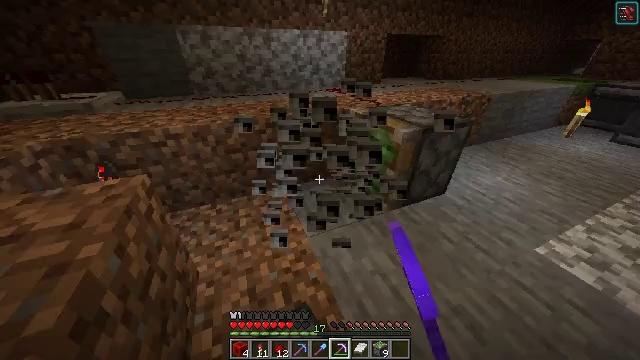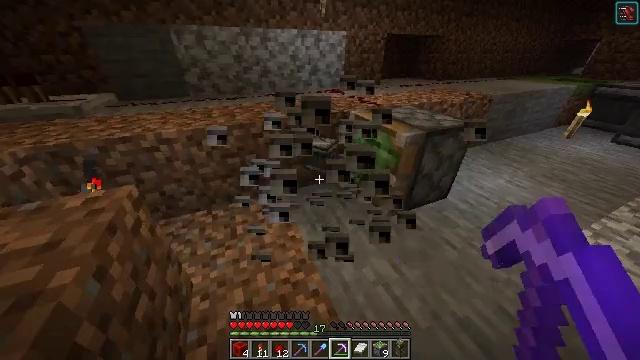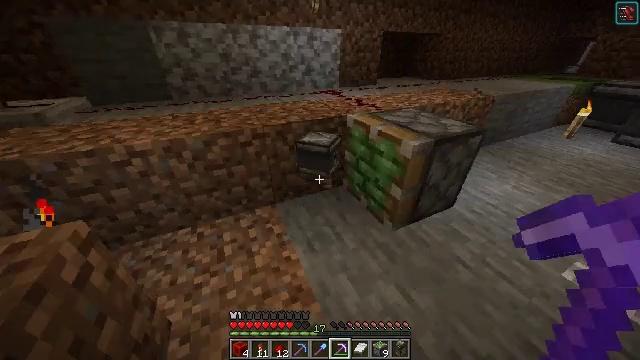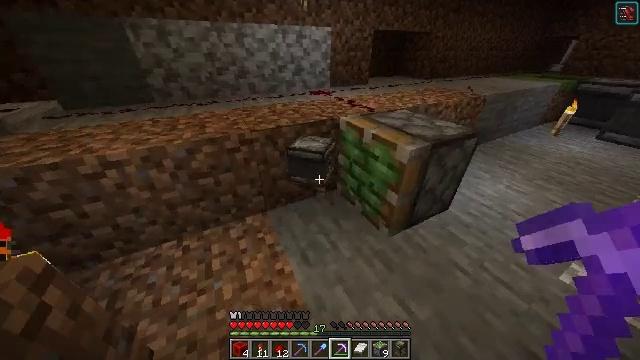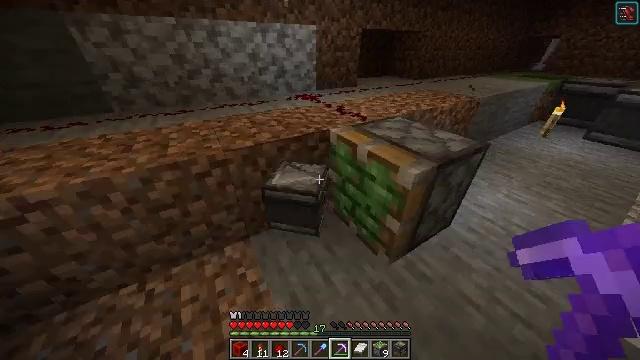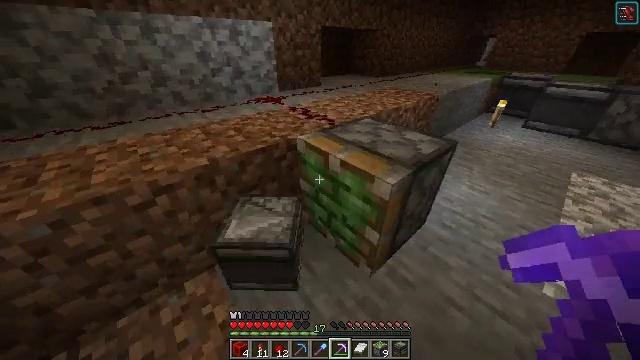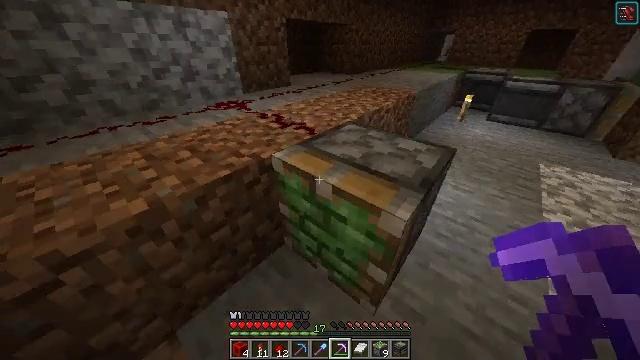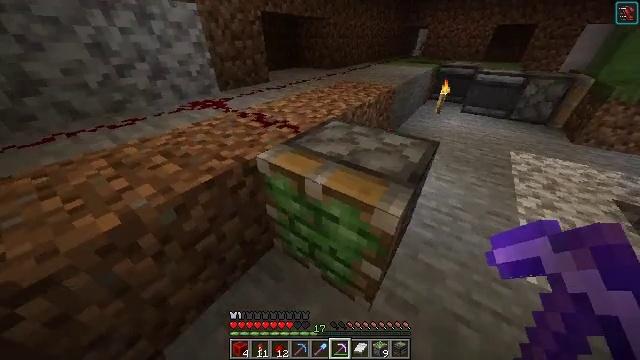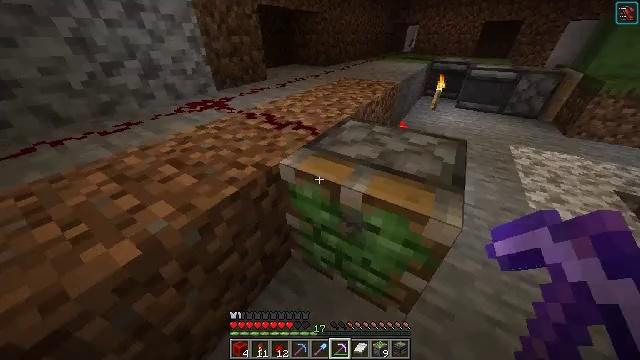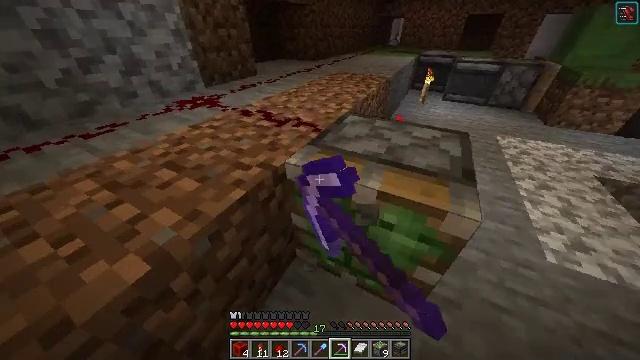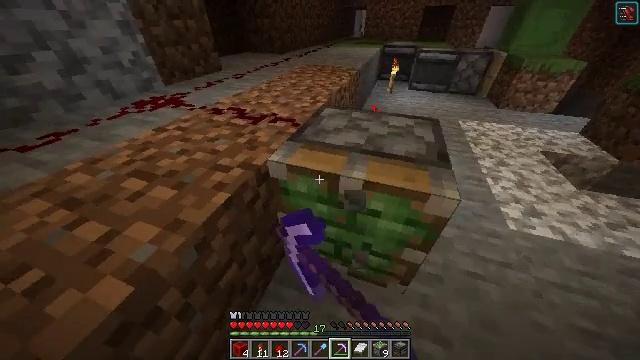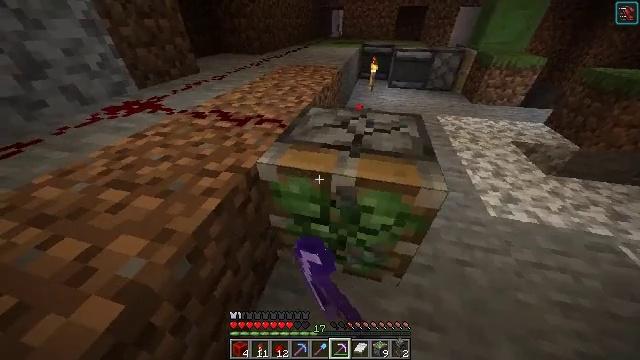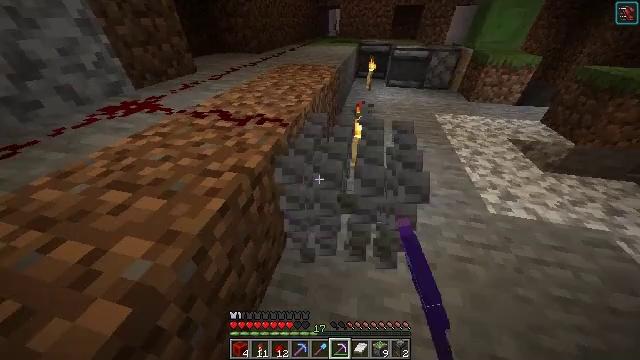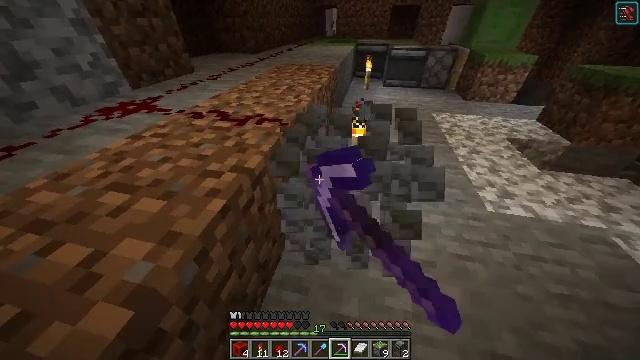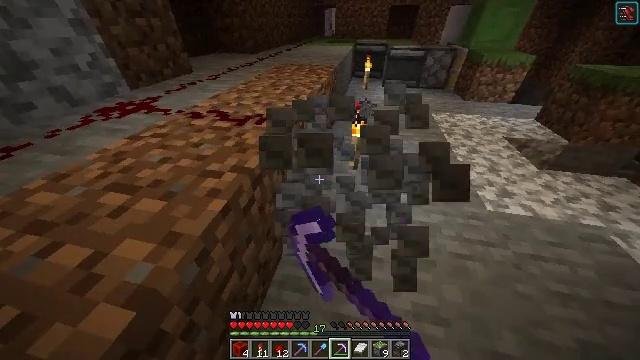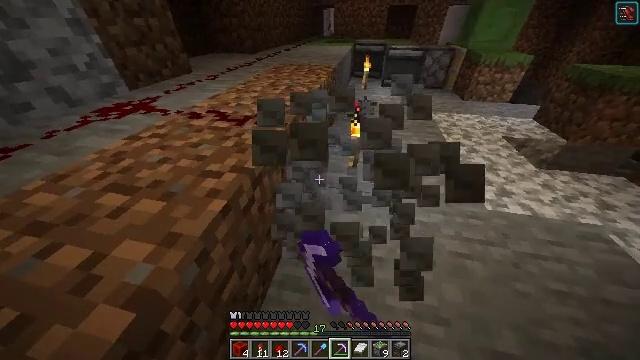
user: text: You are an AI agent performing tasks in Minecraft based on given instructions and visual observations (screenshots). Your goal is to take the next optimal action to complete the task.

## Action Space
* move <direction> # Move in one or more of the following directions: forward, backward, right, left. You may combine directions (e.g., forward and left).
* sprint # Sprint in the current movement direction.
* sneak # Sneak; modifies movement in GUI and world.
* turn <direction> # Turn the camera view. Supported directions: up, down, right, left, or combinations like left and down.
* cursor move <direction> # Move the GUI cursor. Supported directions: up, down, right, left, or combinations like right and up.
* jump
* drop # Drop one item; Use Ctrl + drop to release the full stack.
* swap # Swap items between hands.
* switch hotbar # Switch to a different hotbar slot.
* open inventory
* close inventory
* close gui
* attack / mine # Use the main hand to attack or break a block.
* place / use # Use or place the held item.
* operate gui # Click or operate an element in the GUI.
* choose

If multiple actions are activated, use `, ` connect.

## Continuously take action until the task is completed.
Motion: motion action
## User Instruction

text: Attack the sticky piston to retrieve it.
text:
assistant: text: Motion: move forward
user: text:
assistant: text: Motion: move forward, turn right
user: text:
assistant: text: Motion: move forward, turn right
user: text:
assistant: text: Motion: move forward, turn right
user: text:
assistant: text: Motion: move forward, turn right
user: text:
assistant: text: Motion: move forward and move left, turn right
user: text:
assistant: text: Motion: move left, turn right and down
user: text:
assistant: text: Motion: turn right, attack / mine
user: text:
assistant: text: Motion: turn right and down, attack / mine
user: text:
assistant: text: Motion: turn right and down, attack / mine
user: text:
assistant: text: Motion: turn right, attack / mine
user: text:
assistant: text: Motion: attack / mine
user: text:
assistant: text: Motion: attack / mine
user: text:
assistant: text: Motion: attack / mine
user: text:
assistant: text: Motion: attack / mine
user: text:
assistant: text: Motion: no_op
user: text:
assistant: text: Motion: no_op